Question: I have graphical project of three-column Drupal front page which has first column for one piece of custom content and two other colums designed for most recent news (one content type) as it is shown on image below:

I am quite new to Drupal and so far I created my own 'page.front.tpl.php' in my PHPTemplate theme with regions like header, footer, menu, search_box etc and content of course. Now I have problem with '$content' region, in which there should be columns as I described above. My question is: How do I style them (CSS? somewhere in Drupal's admin? use separate blocks? Some module?) to look like in project?
'page.front.tpl.php' fragment:
'''
<?php if ($content): ?><div class="content-middle"><?php print $content; ?></div><?php endif; ?>
'''
Output simplified HTML structure (so far only two most recent news), I want to style this somehow:
'''
<div class="content-middle">
<div class="node">
<h2 class="title">
<div class="content">
<div class="node">
<h2 class="title">
<div class="content">
'''
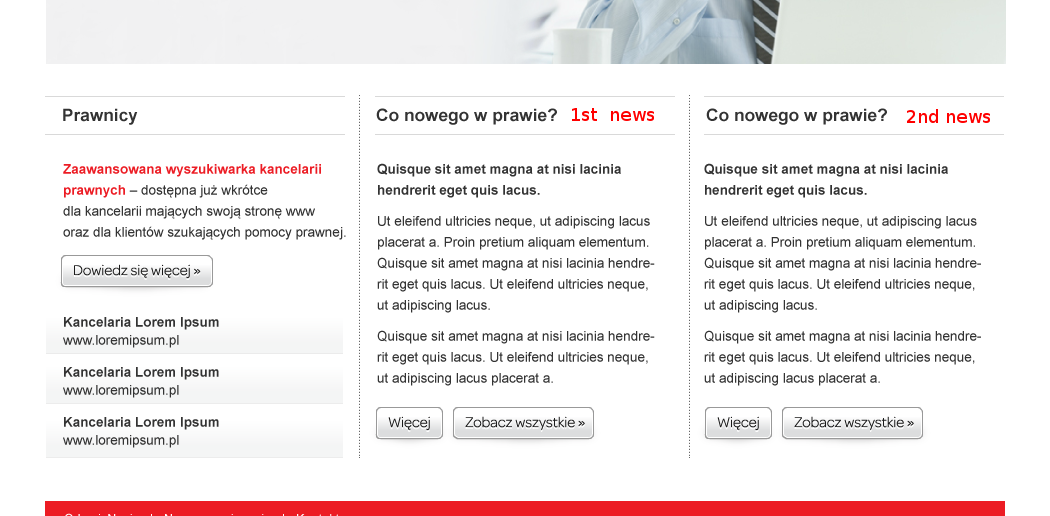
Answer: You can create 3 new sections in your theme. Modify your .info file (for example MyThemeName.info) and write the following :
'''
regions[content_center_left] = Left Sidebar
regions[content_center_middle] = Middle Sidebar
regions[content_center_right] = Right Sidebar
'''
The next step is to modify your page.tpl.php or if you want these sections to be available only in front page you can modify page-front.tpl.php. Write the following where you want the sections to be displayed:
'''
<?php if ($content_center_left): ?>
<div class="content-left">
<?php print $content_center_left?>
</div><!-- /content_center_left -->
<?php endif; ?>
<?php if ($content_center_middle): ?>
<div class="content-middle">
<?php print $content_center_middle?>
</div><!-- /content_center_middle -->
<?php endif; ?>
<?php if ($content_center_right): ?>
<div class="content-right">
<?php print $content_center_right?>
</div><!-- /content_center_right -->
<?php endif; ?>
'''
Now you can create your views (as blocks) and display them in these sections.